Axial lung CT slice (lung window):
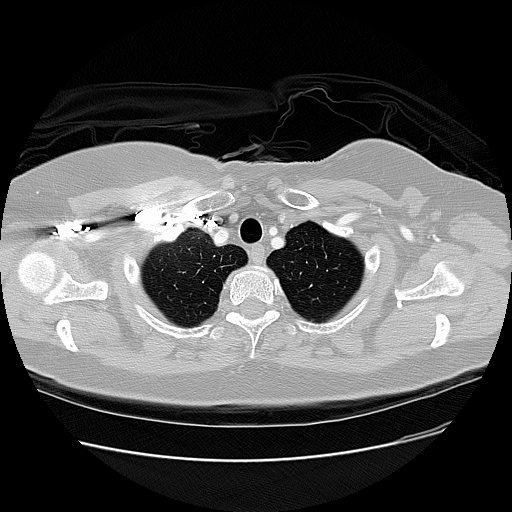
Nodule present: no